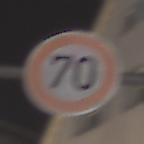
Verkehrszeichen: Geschwindigkeit70
Umgebung: Outdoor, Urban
Tageszeit: Night
Wetter: Overcast
Licht: Artificial
Jahreszeit: Winter
Kontrast: MediumContrast